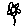
Label: flower